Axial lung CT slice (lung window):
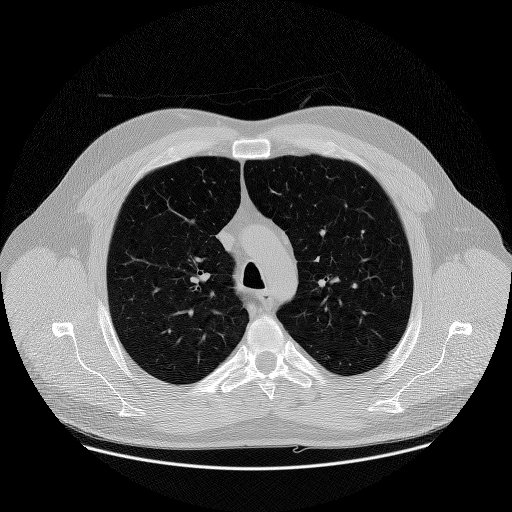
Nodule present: no